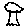
Label: tree